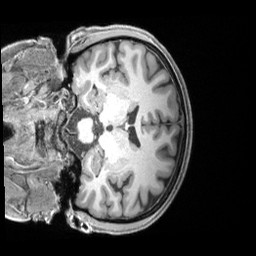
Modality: T1w
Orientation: coronal
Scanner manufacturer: siemens
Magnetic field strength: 3 T
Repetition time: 2.4 s
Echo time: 0.00228 s